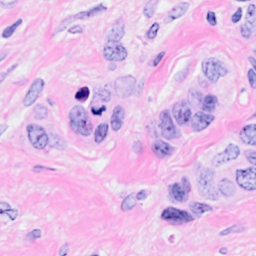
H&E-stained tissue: Breast